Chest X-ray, PA view. Patient: 48 years old, sex M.
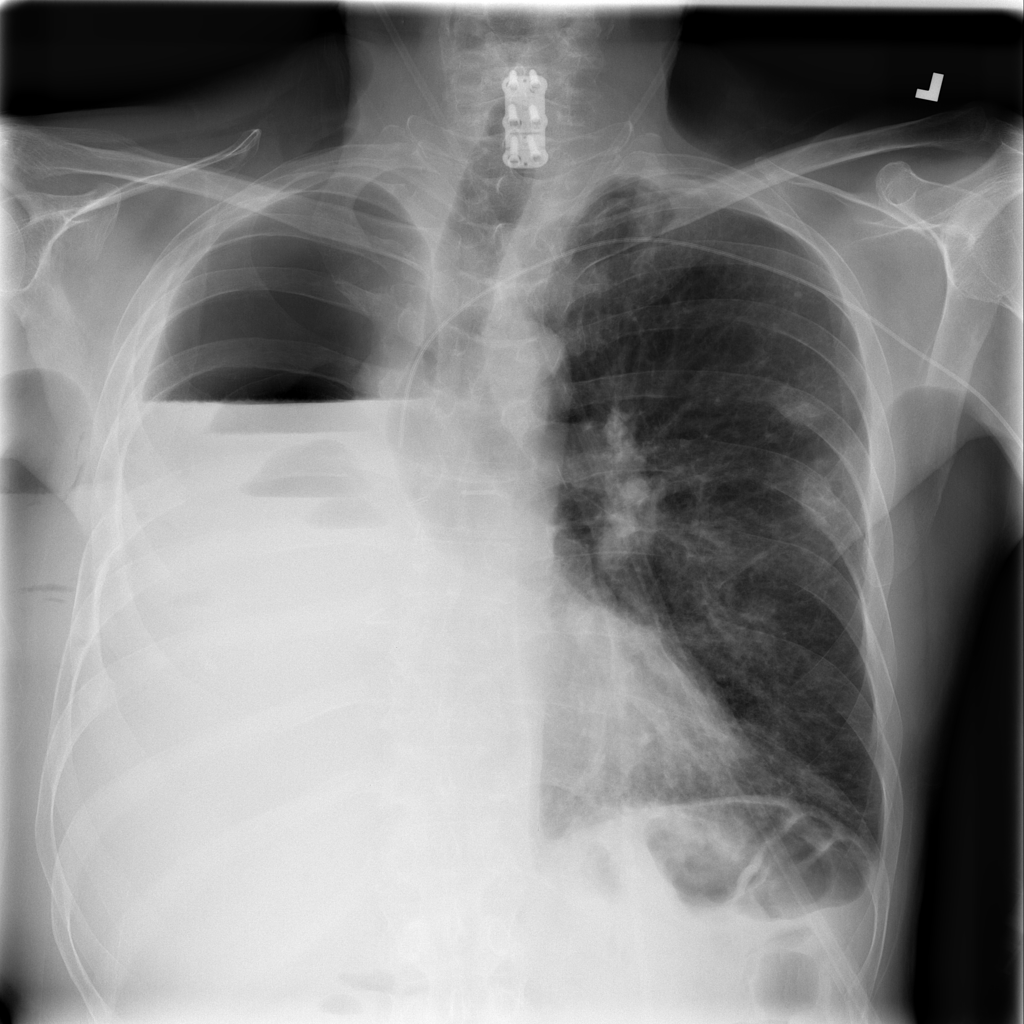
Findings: No Finding